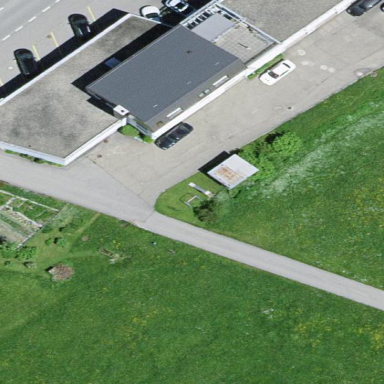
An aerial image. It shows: Car shop building.